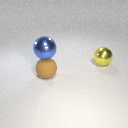
large brown rubber sphere to the left of large yellow metal sphere